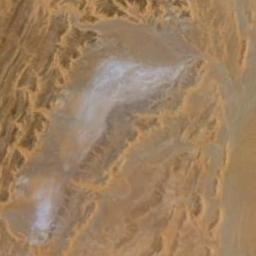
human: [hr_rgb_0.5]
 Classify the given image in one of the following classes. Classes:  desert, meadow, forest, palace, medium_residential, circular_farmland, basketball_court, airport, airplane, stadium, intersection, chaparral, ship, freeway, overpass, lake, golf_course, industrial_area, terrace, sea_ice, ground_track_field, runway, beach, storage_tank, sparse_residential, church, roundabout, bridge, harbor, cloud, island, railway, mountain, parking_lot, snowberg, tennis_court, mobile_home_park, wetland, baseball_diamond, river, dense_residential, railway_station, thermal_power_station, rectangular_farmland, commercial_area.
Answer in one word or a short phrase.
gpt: desert